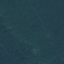
Label: Forest